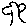
Label: tree